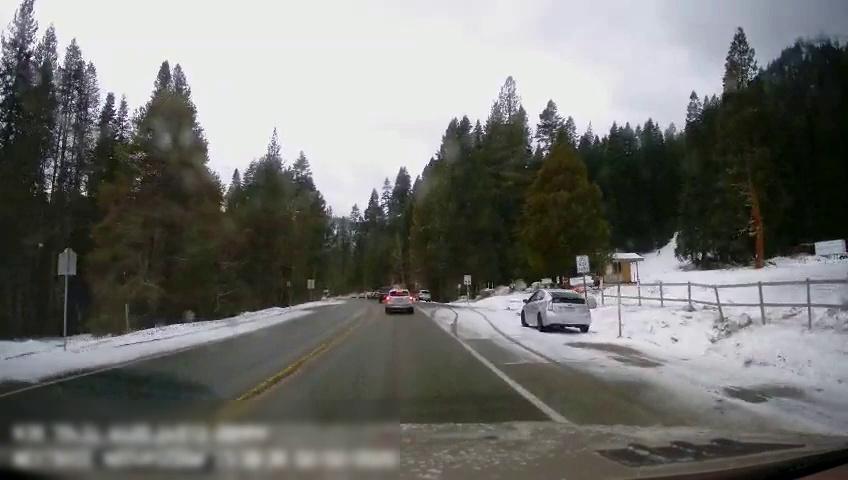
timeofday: Day
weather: Snowy
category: Drivable Space
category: Vehicles | Truck
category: Vehicles | SUV
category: Vehicles | Car
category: Vehicles | SUV
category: Lanes | Current Lane
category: Lanes | Opposite Lane
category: Lanes | Current Lane
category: Lanes | Opposite Lane
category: Traffic | Signs